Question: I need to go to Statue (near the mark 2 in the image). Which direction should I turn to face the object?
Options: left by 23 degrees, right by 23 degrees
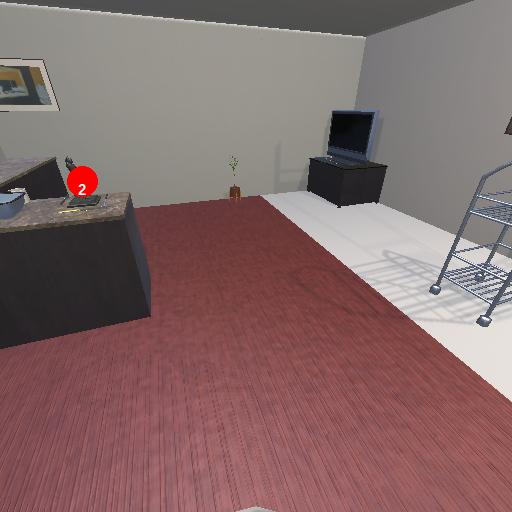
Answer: left by 23 degrees